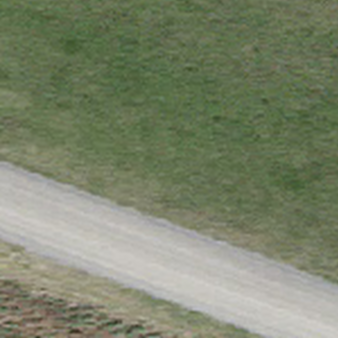
Label: other